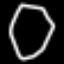
Label: octagon